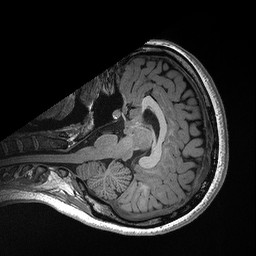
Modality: T1w
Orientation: axial
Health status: healthy
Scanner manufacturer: siemens
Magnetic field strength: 3 T
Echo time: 0.00298 s